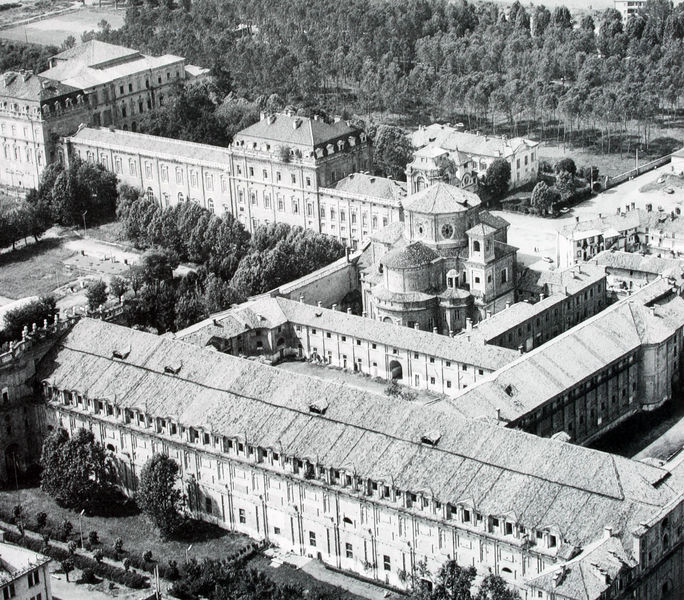
Titel: Luftaufnahme der Kirche und des Castello di Venaria Reale
Künstler: Filippo Juvarra
Standort: Venaria Reale bei Turin
Institution: Sant'Uberto
Schlagwörter: baum, flügel, schatten, weiß, bäume, landschaft, see, stadt, ufer, fenster, frankreich, grau, lampe, licht, schwarz, strasse, anlage, dach, eis, gebäude, haus, park, rasen, schloss, weg, wiese, architektur, lang, tot, häuser, büsche, kirche, sonne, wege, renaissance, wald, rund, turm, garten, deutschland, ansicht, fassade, fassaden, italien, dächer, giebel, allee, hof, platz, vogelperspektive, kuppel, durchgang, aufsicht, foto, fotografie, luftaufnahme, photographie, innenhof, burg, kloster, türme, palast, dom, gauben, groß, schwarz-weiss, photo, schwarzw, okuli, rosette, anwesen, mauern, residenz, apsis, romanik, chor, kapelle, gärten, weitläufig, fotographie, pavillion, achteck, höfe, kreuzgang, mittelbau, tonnengewölbe, zentralbau, innenhöfe, gänge, versaille, untergeschoss, obergeschoss, hecken, luftbild, kastell, klosteranlage, häuder, aachen, schlosskirche, irche, kappelle, byzantinisch, verwinkelt, kleeblat, gesamtanlage, zentralkirche, fassade anlage, konchos, tri, piano mobile